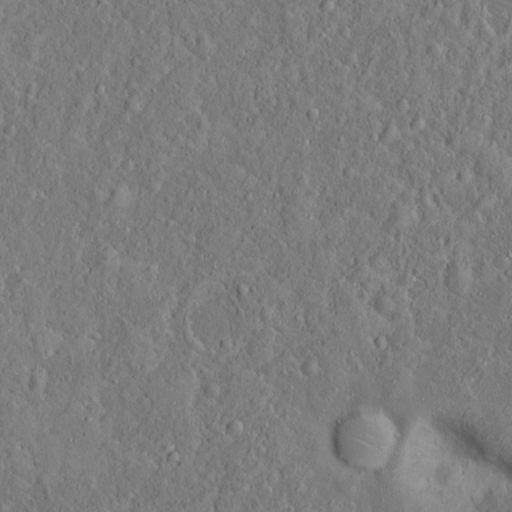
Objects detected: cone